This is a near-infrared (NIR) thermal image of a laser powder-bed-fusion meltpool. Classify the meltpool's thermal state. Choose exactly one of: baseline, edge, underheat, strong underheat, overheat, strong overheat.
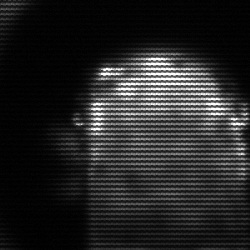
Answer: baseline